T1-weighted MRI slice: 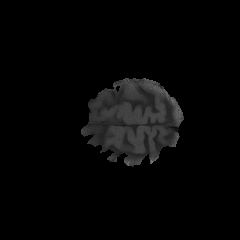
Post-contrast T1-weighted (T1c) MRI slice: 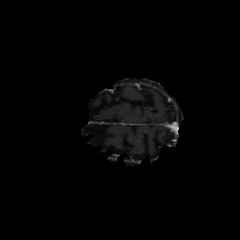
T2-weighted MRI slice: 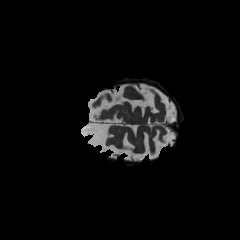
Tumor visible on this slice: no